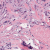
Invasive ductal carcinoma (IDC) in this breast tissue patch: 1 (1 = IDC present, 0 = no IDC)